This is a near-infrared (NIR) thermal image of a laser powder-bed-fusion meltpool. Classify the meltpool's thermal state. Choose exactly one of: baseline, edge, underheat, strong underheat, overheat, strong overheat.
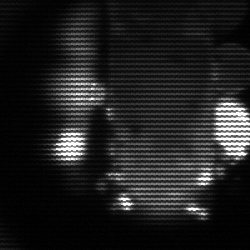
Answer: strong underheat